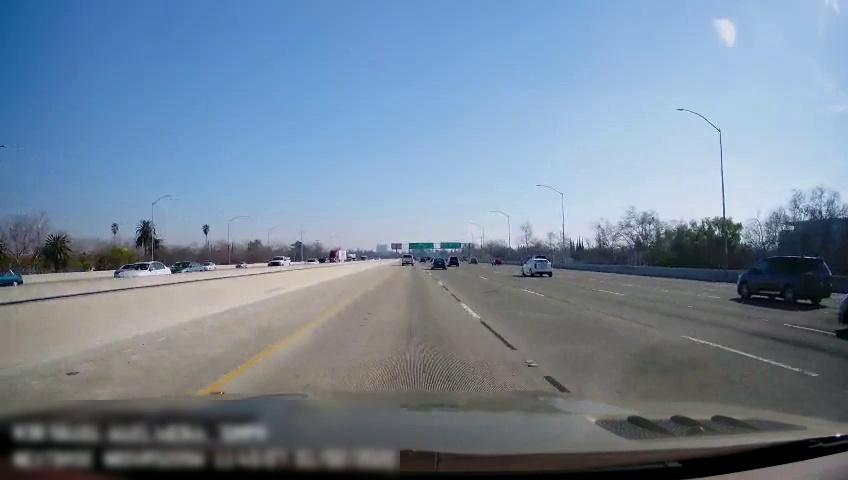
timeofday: Day
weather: Sunny
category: Drivable Space
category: Vehicles | Car
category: Vehicles | Car
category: Vehicles | Car
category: Vehicles | Car
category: Vehicles | Car
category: Vehicles | Car
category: Vehicles | Truck
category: Vehicles | Truck
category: Vehicles | Truck
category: Vehicles | Truck
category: Vehicles | Truck
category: Drivable Space
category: Vehicles | Truck
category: Vehicles | SUV
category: Vehicles | Car
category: Vehicles | Car
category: Vehicles | SUV
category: Vehicles | Car
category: Vehicles | Car
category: Lanes | Current Lane
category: Lanes | Current Lane
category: Lanes | Alternate Lane
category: Lanes | Alternate Lane
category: Lanes | Alternate Lane
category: Lanes | Alternate Lane
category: Traffic | Signs
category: Traffic | Signs
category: Traffic | Signs